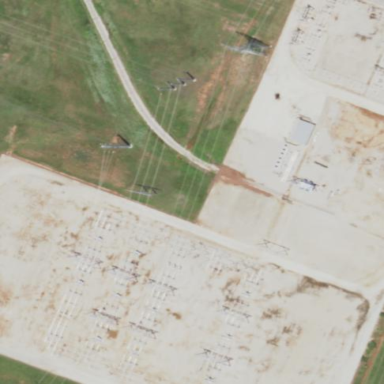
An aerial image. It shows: Fenced power substation at the transmission level.